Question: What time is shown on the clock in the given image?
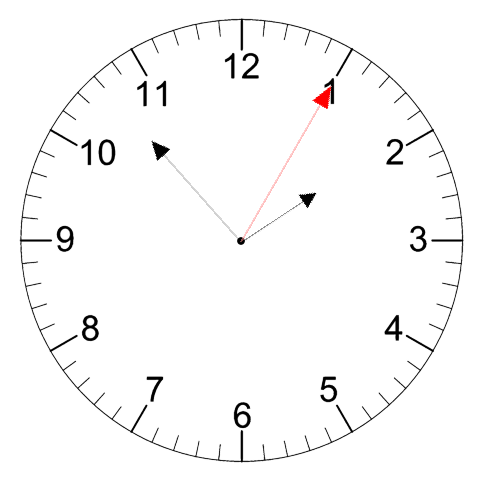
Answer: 01:53:05